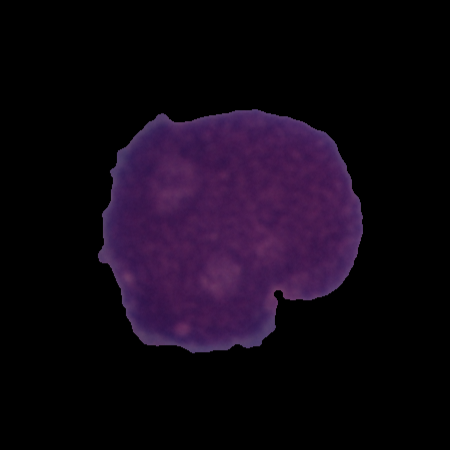
Label: cancer